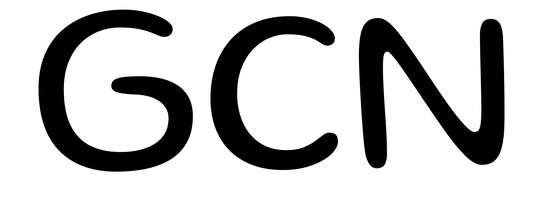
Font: Gluten_Light